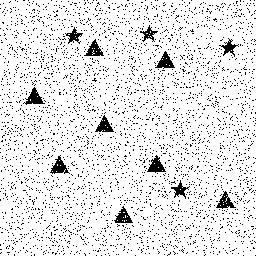
Squares: 0
Triangles: 8
Stars: 4
Total shapes: 12